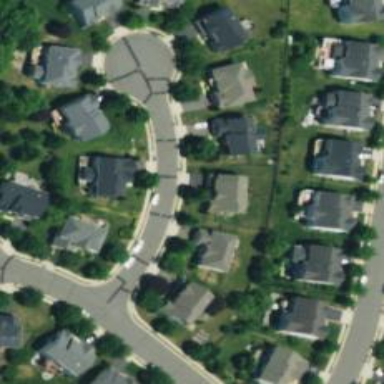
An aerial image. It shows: Residential road.